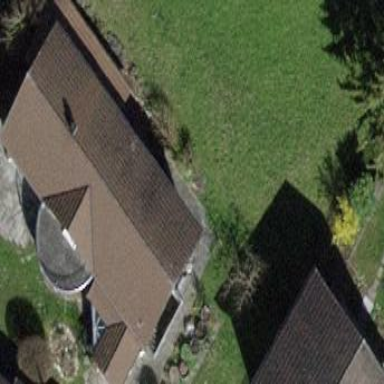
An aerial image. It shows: Building with gabled roof oriented along its length.